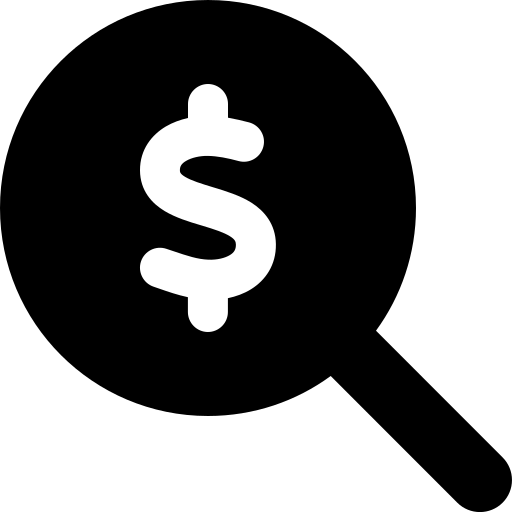
Tags: icon, FontAwesome, fa-icon, solid, magnifying, glass, dollar